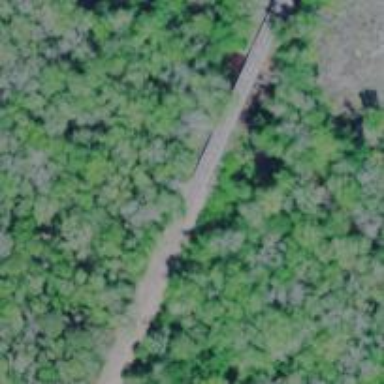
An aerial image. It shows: Trestle bridge for railway.